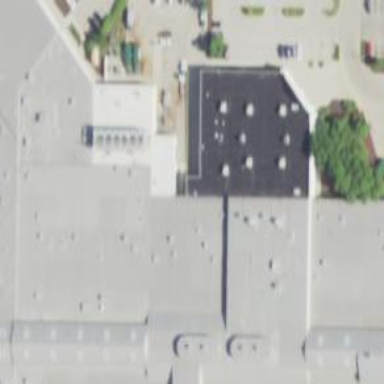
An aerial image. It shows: Part of the building is designated for retail.